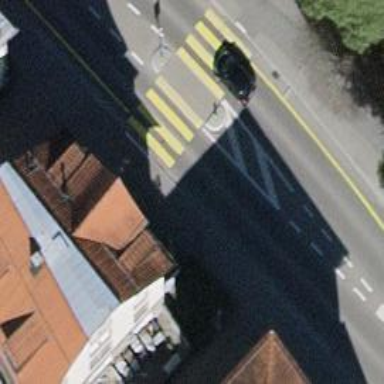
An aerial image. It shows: Kerb barrier.